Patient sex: M
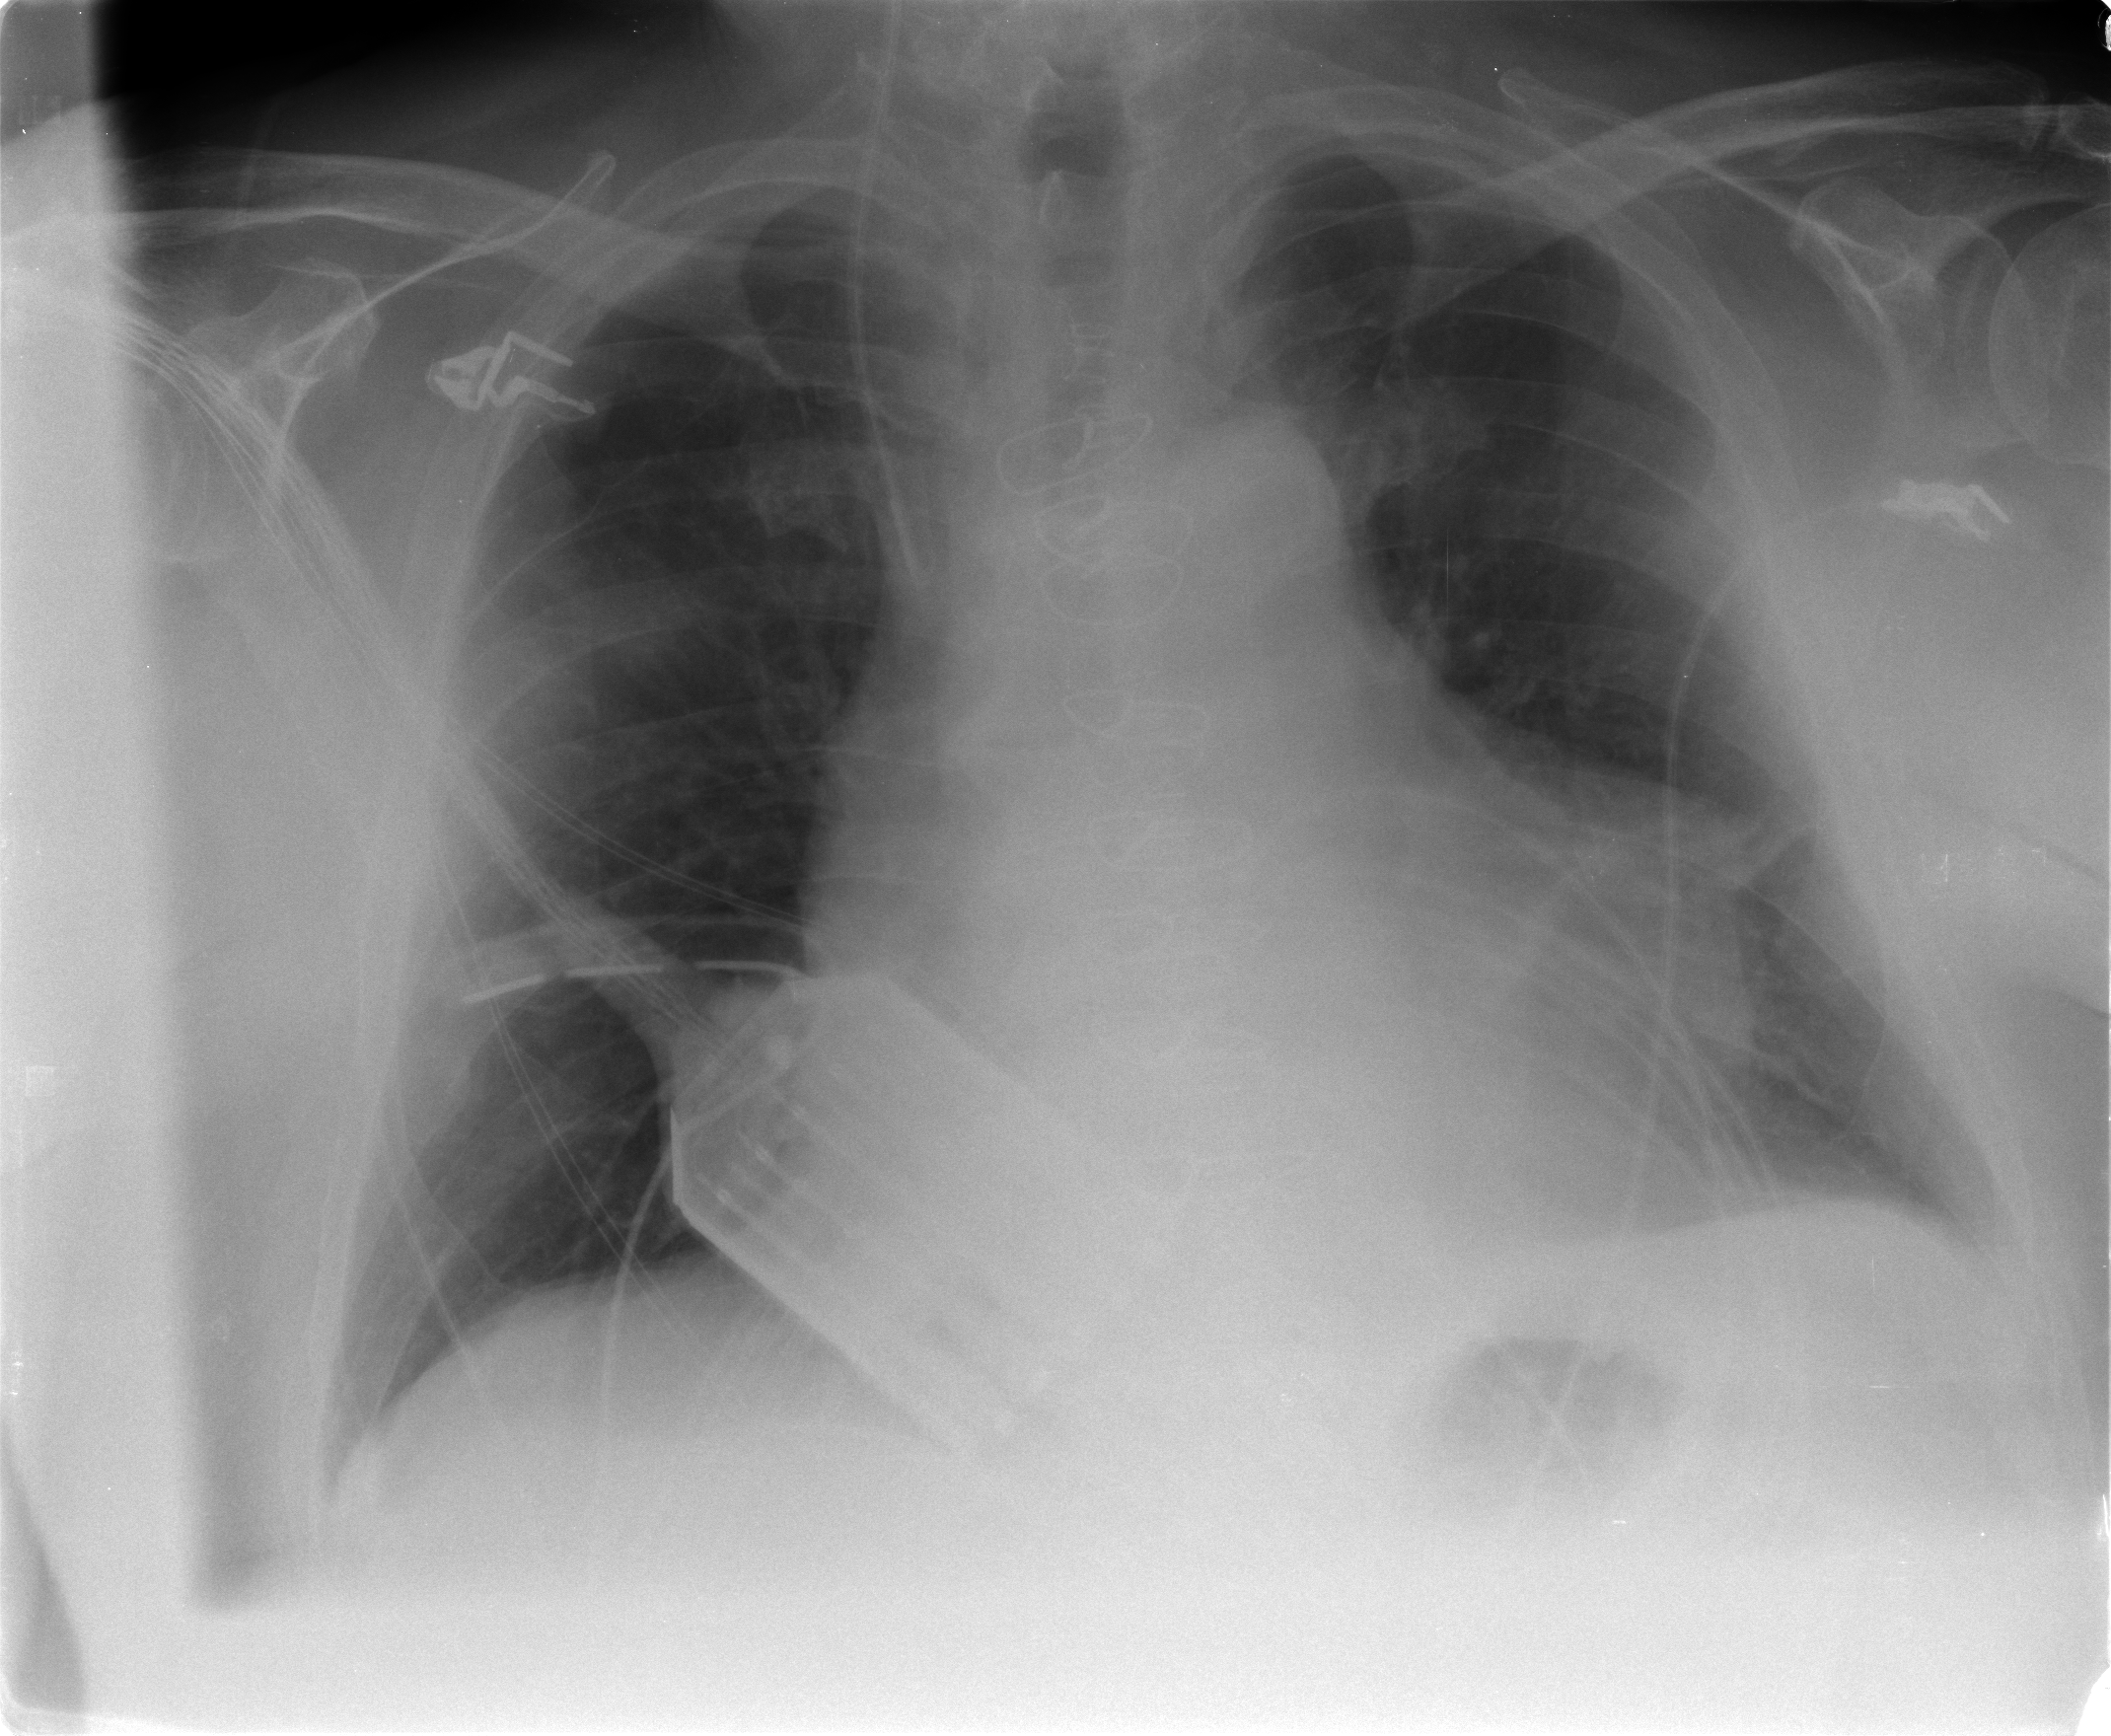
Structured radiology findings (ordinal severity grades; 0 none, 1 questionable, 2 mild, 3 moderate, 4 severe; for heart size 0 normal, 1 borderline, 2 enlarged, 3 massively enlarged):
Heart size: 2
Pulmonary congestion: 1
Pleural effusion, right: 0
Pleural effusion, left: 0
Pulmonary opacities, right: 0
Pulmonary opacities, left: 0
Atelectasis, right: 2
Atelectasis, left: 2